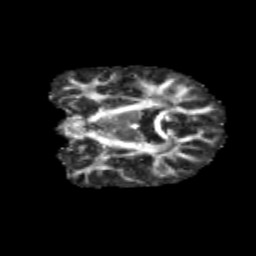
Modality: FA
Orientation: coronal
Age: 10
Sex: male
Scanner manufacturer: siemens
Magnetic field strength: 3 T
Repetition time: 3.8 s
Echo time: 0.07 s